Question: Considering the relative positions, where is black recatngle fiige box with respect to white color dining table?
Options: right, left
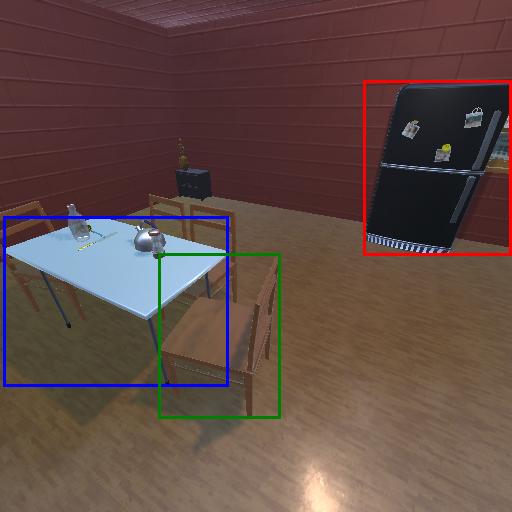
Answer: right